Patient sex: F
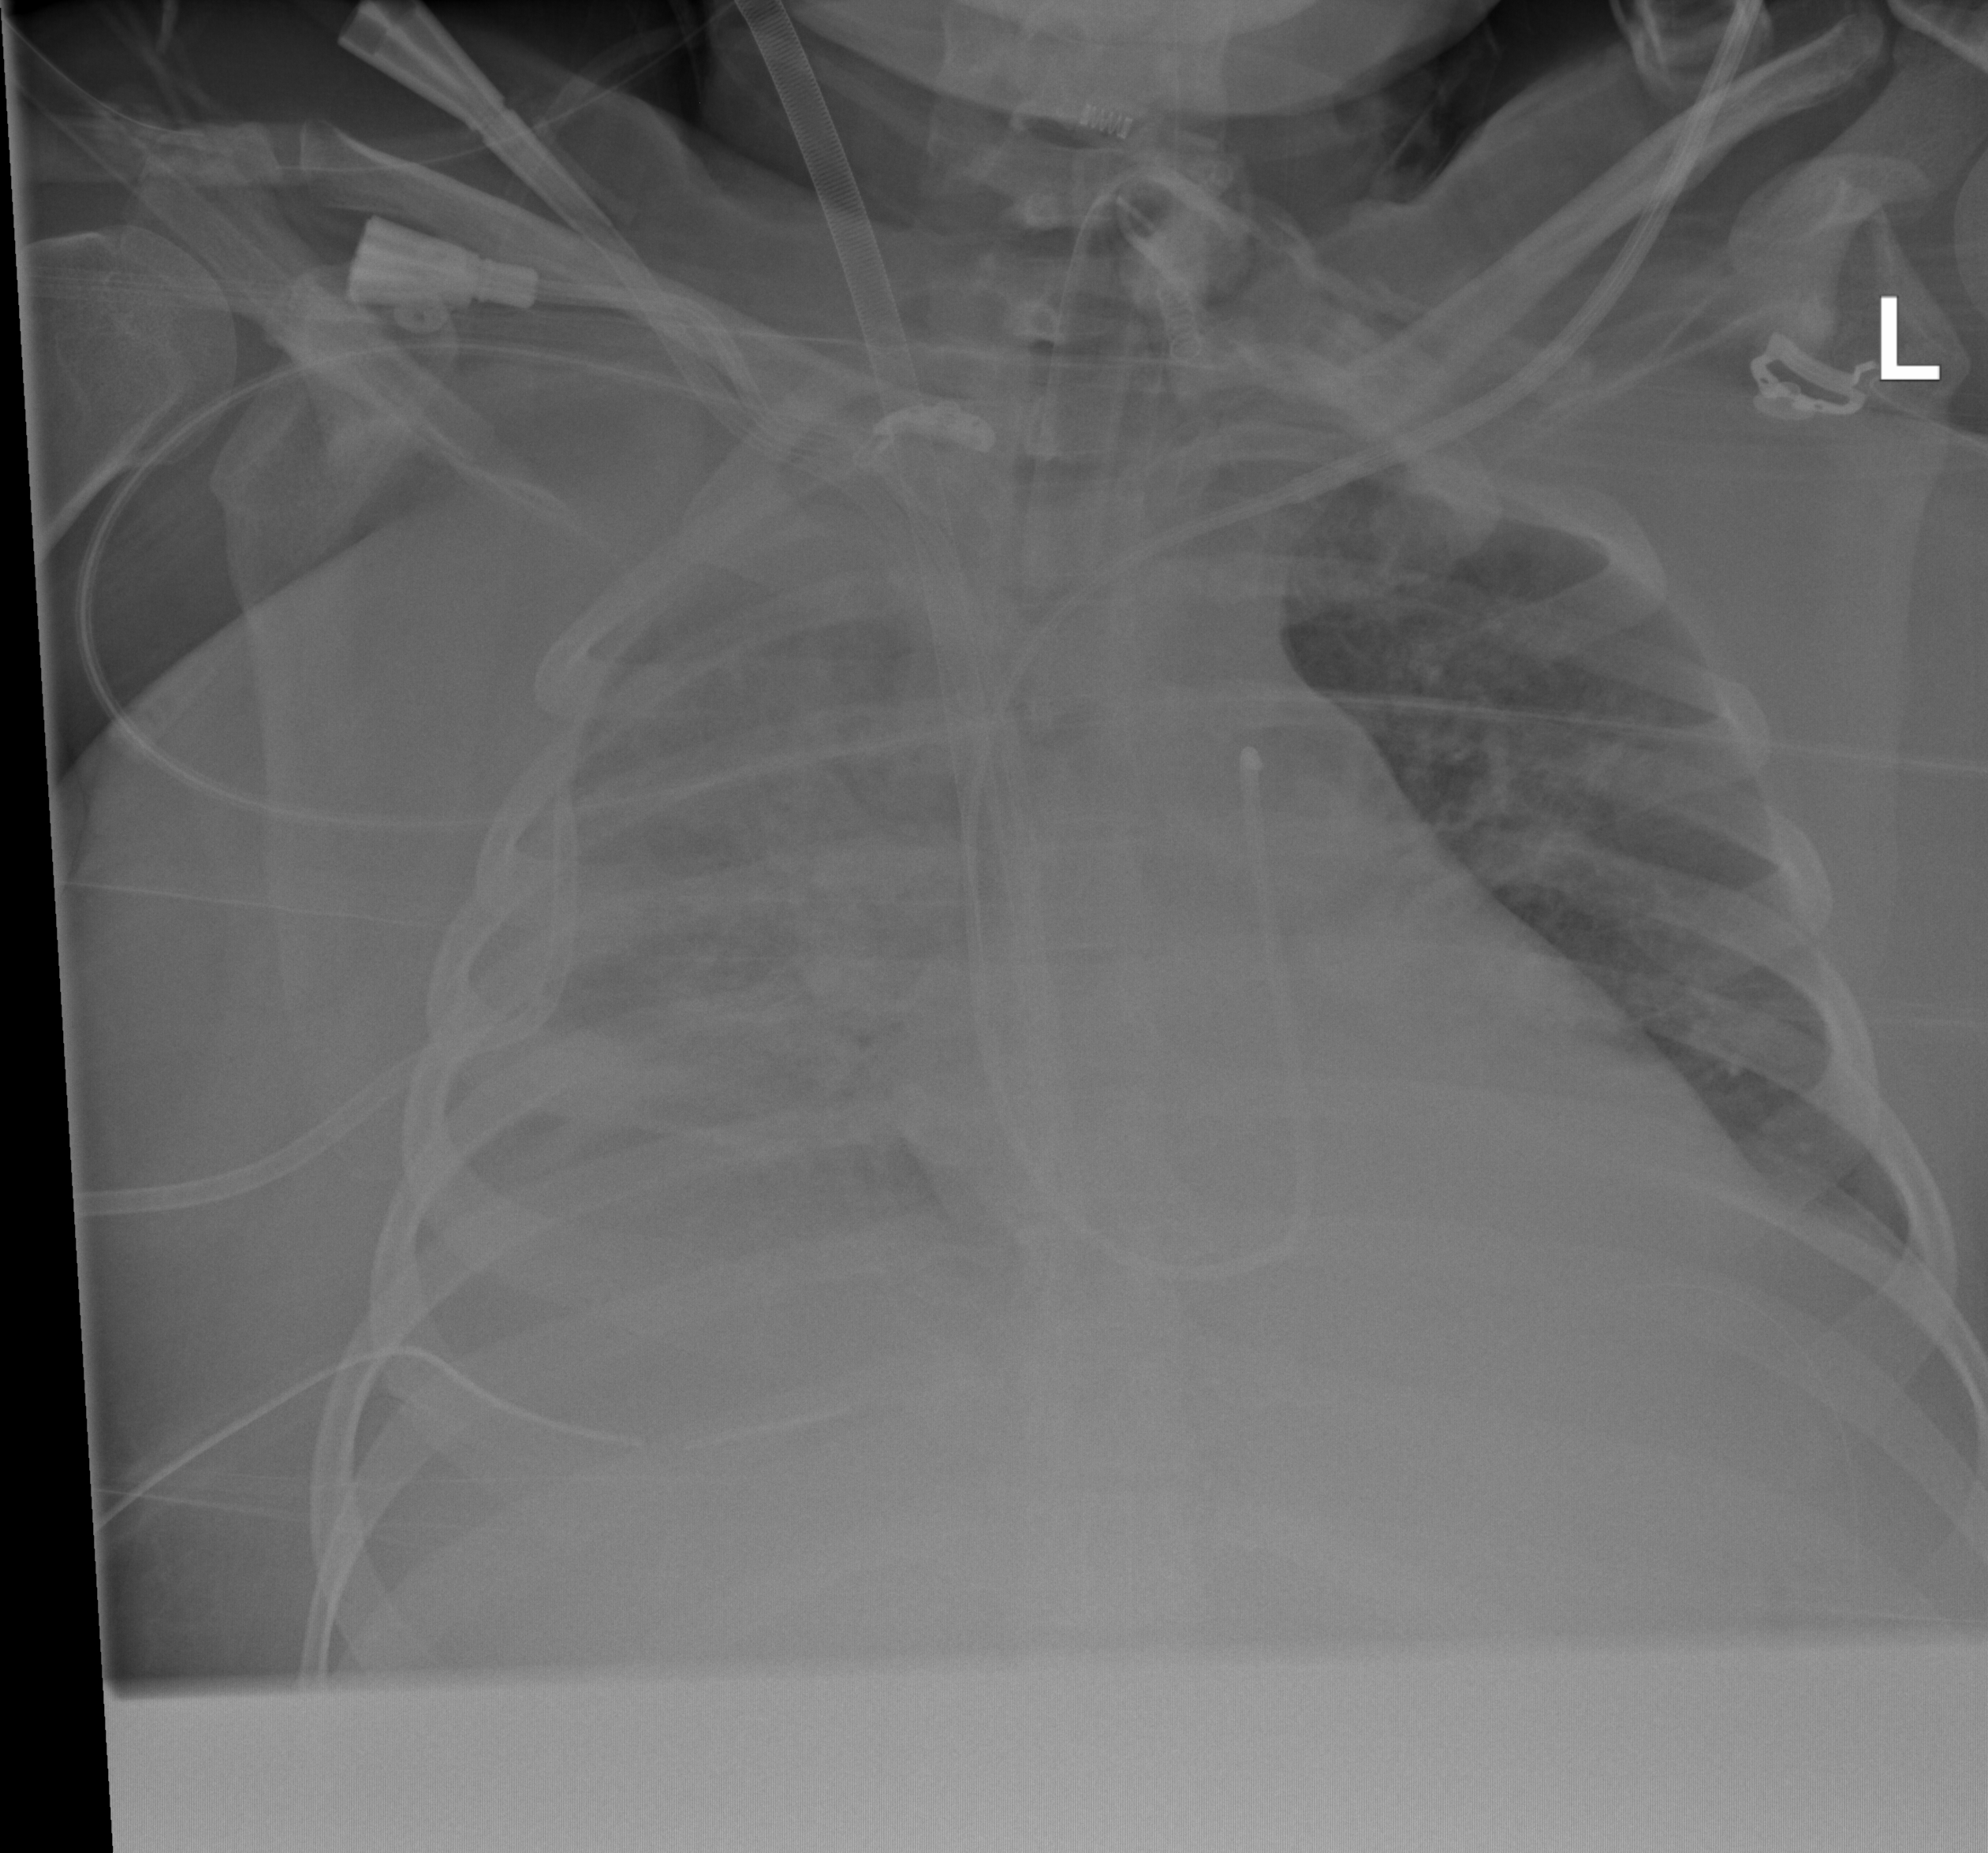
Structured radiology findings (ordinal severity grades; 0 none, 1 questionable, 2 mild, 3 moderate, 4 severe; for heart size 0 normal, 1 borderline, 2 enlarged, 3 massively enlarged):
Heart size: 0
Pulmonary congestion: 0
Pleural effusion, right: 3
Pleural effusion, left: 1
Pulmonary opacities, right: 3
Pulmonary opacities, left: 1
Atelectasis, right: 4
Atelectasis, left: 2